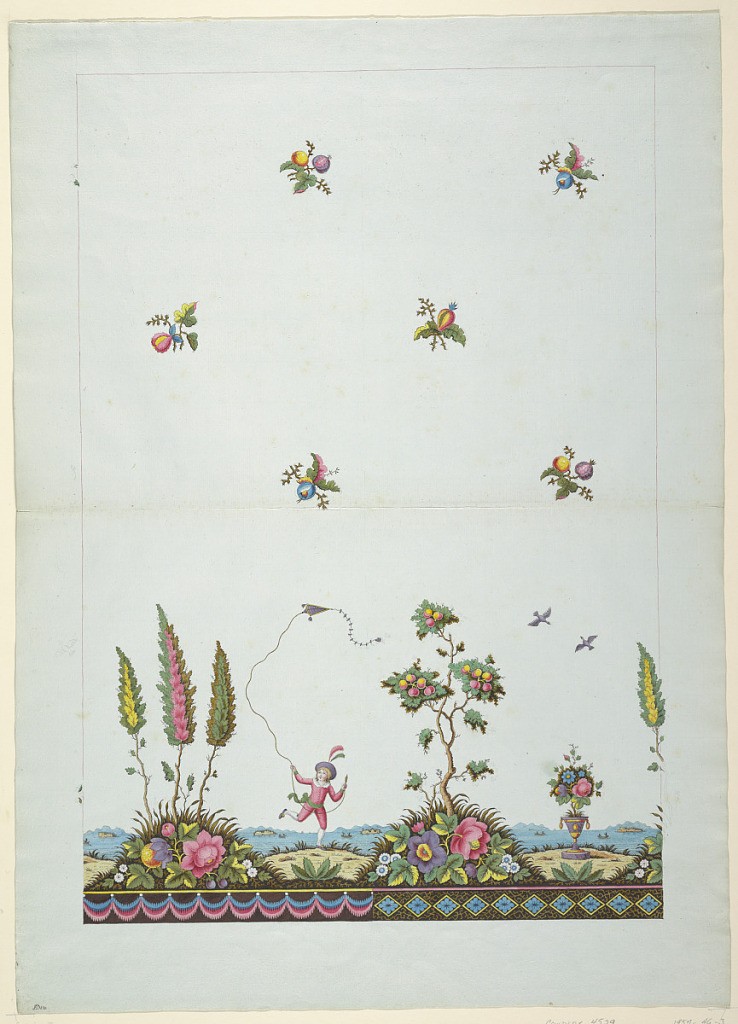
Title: Design for a Block-printed Cotton Handkerchief
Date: ca. 1801
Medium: Gouache
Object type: Drawing
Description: Boy flying a kite, wearing a pink suit and a hat with two feathers.  Seascape with small islands and boats in background.